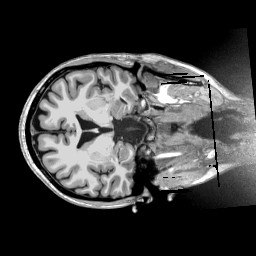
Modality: T1w
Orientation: axial
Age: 35
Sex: female